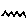
Label: zigzag